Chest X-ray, PA view. Patient: 32 years old, sex F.
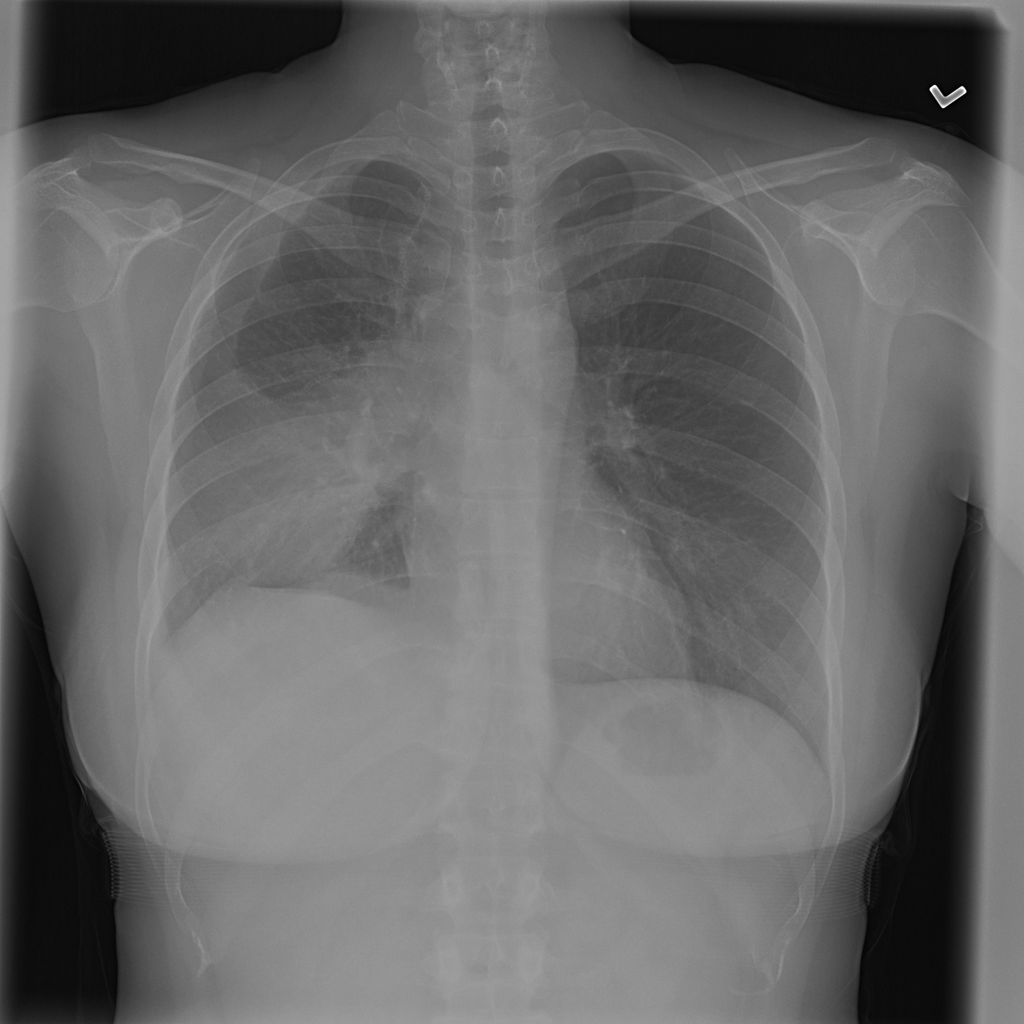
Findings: Effusion, Mass